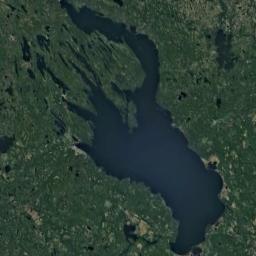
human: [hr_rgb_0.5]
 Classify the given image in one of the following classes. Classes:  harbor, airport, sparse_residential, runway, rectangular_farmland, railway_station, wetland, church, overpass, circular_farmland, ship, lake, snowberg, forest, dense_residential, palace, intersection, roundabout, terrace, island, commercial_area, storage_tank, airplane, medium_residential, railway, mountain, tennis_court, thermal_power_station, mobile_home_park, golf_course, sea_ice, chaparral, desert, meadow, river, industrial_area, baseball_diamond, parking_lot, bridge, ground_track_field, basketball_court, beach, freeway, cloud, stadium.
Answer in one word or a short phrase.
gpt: lake